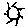
Label: sun